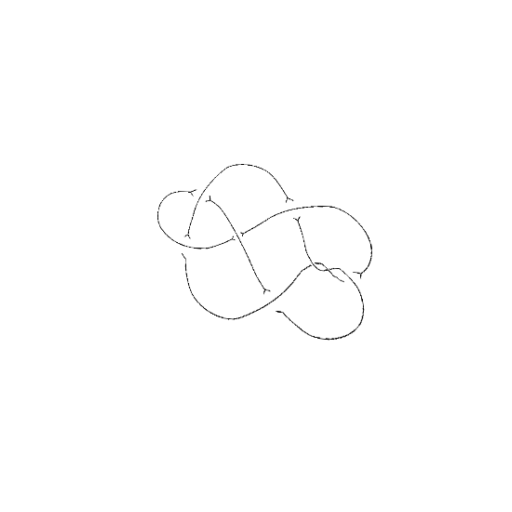
Crossing number: 8